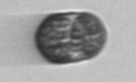
Label: Mesodinium